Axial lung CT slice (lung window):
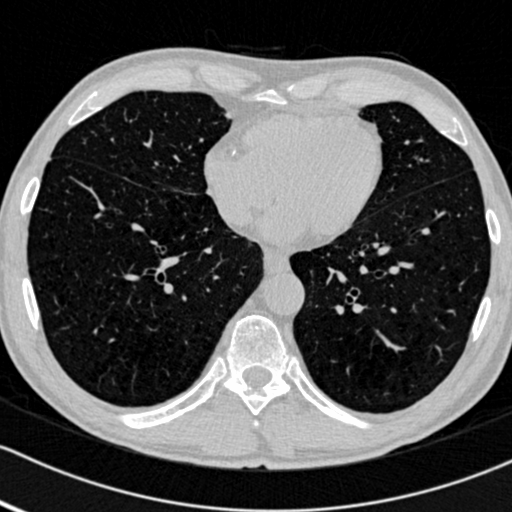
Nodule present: no